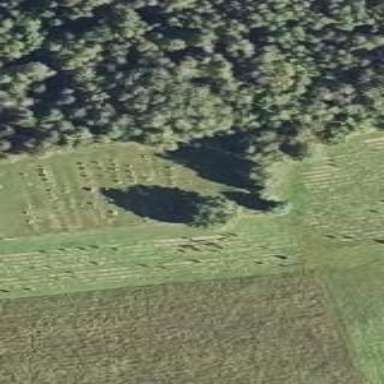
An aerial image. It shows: Cemetery.